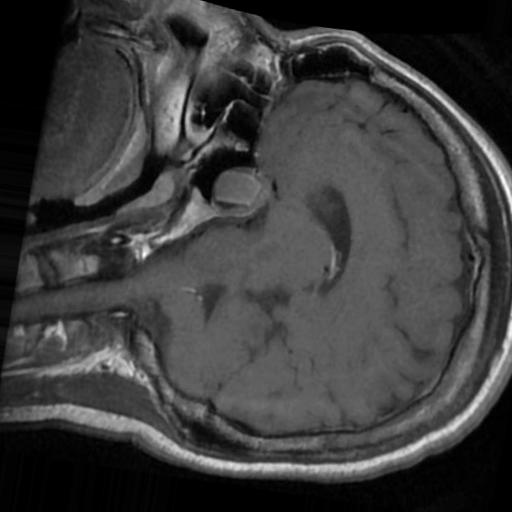
Label: brain_tumor